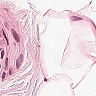
Metastatic tissue present: no